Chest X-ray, AP view. Patient: 48 years old, sex F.
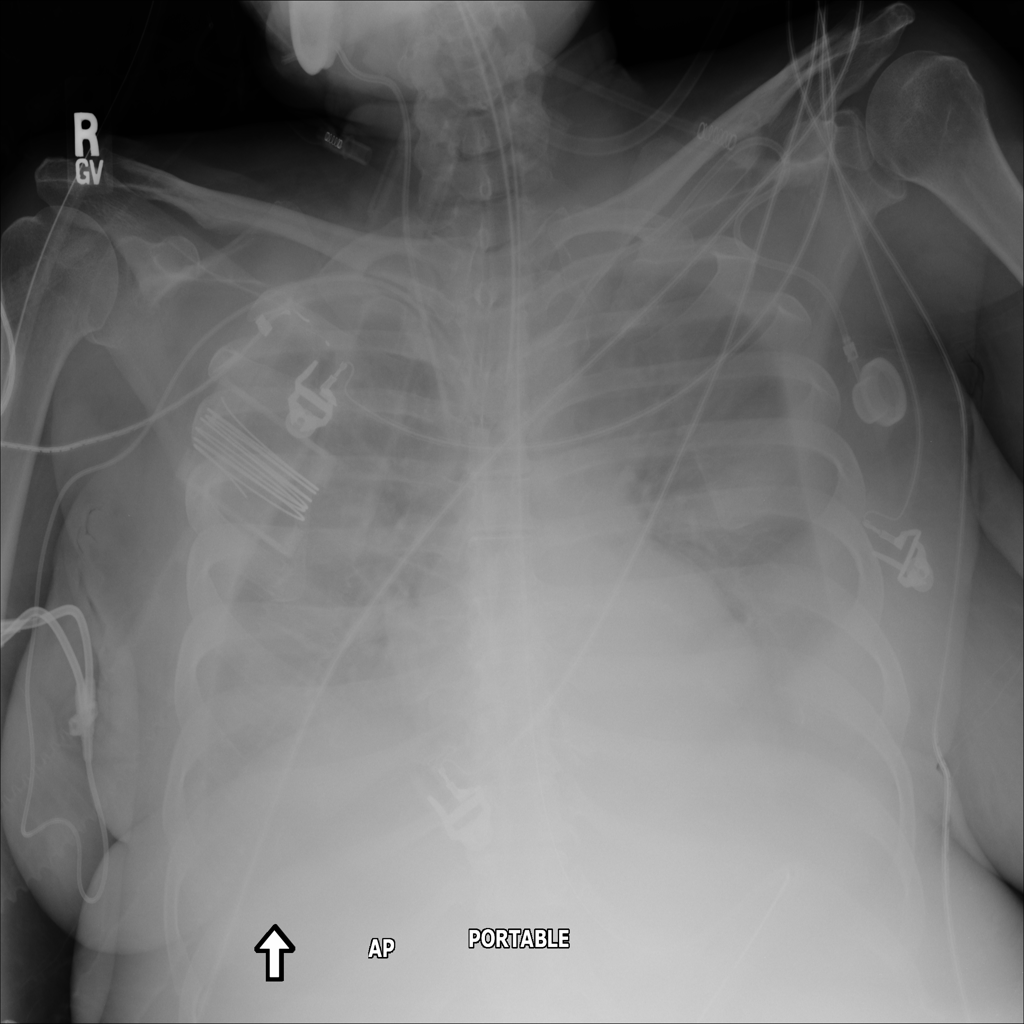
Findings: No Finding